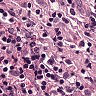
Metastatic tissue present: yes